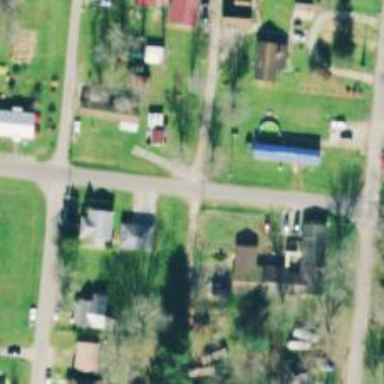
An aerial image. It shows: Alley classified as service road.